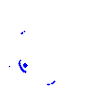
Particle: kaon